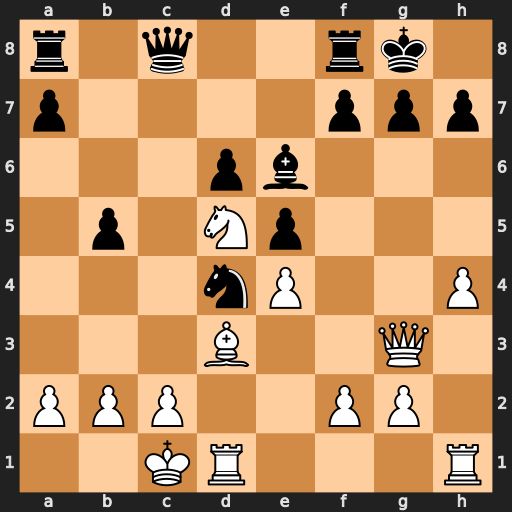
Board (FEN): r1q2rk1/p4ppp/3pb3/1p1Np3/3nP2P/3B2Q1/PPP2PP1/2KR3R
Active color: w
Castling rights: -
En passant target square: -
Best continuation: Ne7+ Kh8 Nxc8